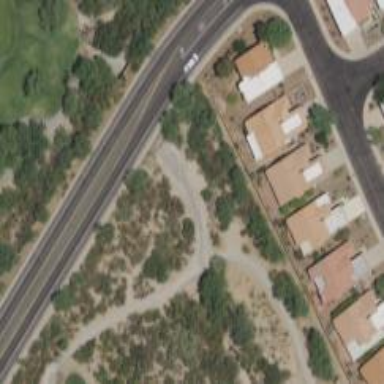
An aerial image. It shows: Service road used as golf cart path.